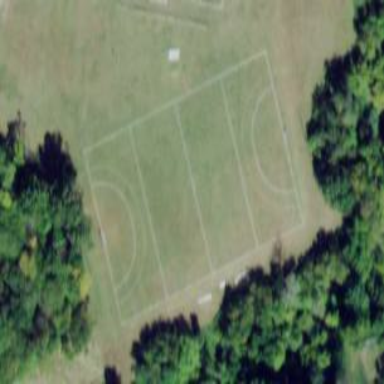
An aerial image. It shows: Pitch designated for field hockey on leisure land.